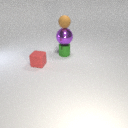
large purple metal sphere below small brown rubber sphere